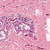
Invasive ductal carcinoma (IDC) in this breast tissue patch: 0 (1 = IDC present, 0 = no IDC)